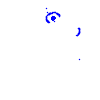
Particle: pion